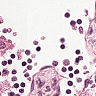
Metastatic tissue present: no